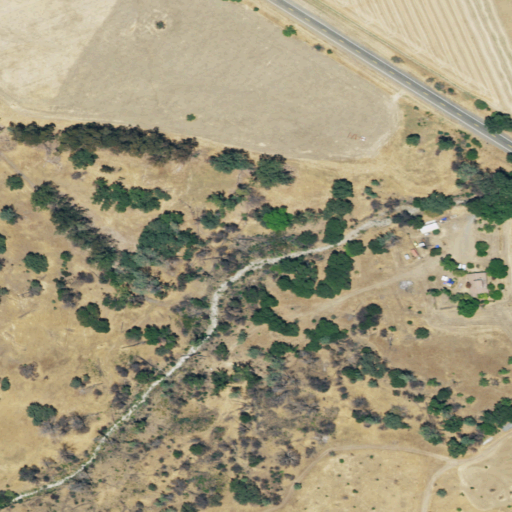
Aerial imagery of valley in California named Rumsey Canyon containing grassland, shrub, and open development